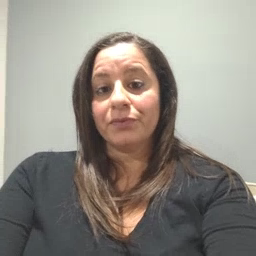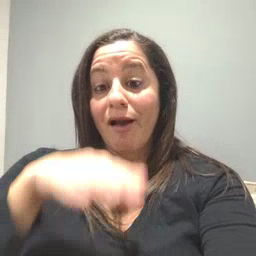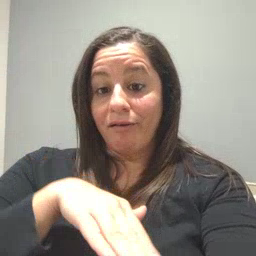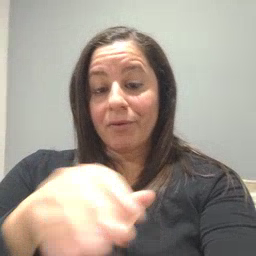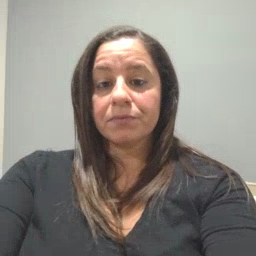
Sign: on